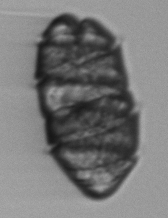
Label: Margalefidinium